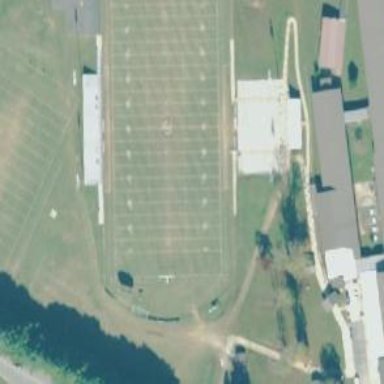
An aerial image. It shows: American football pitch.